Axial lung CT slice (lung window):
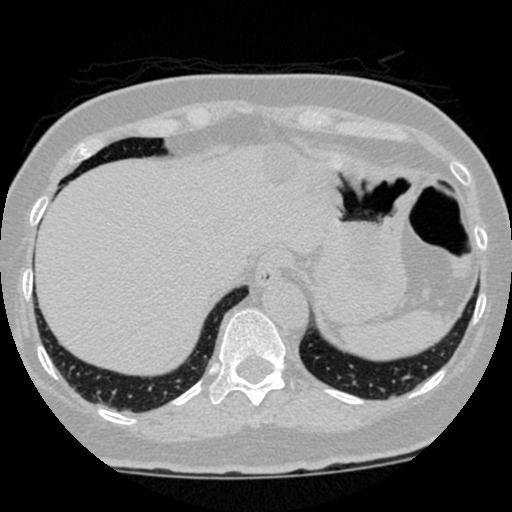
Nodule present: no